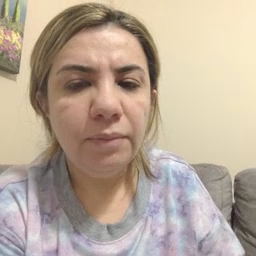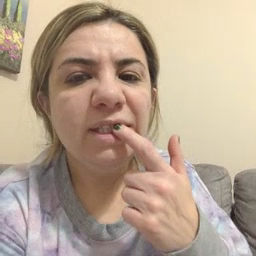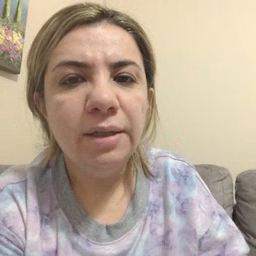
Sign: tooth